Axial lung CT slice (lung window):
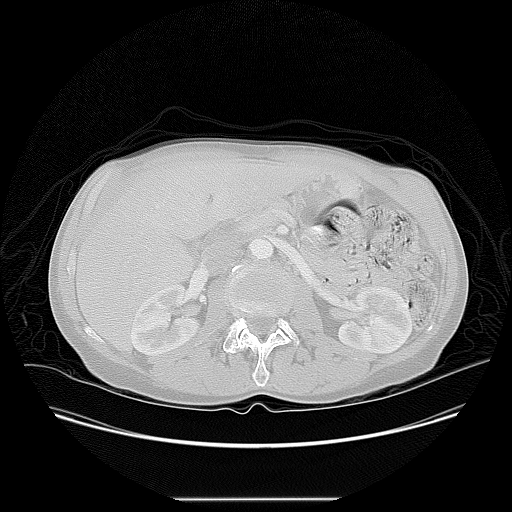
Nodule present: no